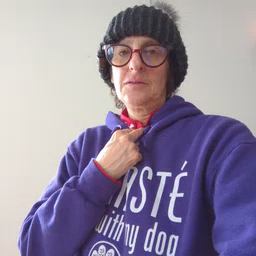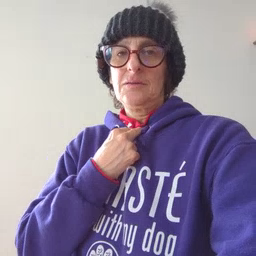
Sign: brother